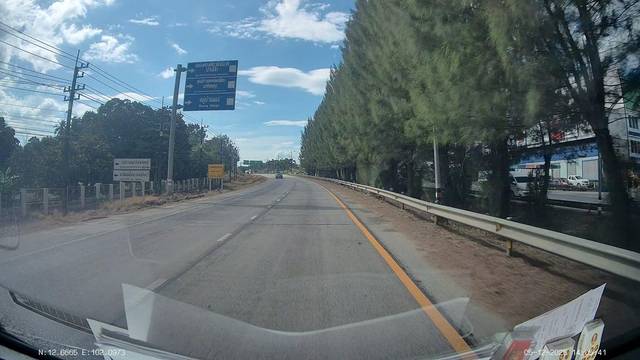
Region: Thailand
Coordinates: 12.667, 102.096